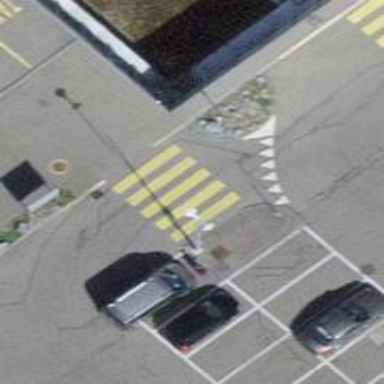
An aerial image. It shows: Marked crossing on footway with clear markings.